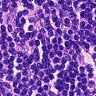
Metastatic tissue present: no